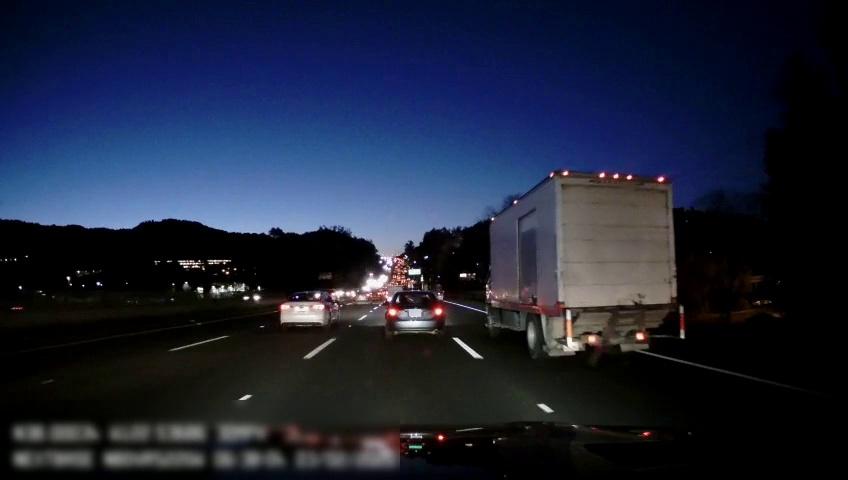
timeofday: Night
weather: Other
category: Drivable Space
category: Vehicles | Car
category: Vehicles | Other LV
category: Vehicles | Car
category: Vehicles | Car
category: Vehicles | Truck
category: Vehicles | Car
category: Lanes | Alternate Lane
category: Lanes | Current Lane
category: Lanes | Current Lane
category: Lanes | Alternate Lane
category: Lanes | Alternate Lane
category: Traffic | Signs